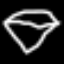
Label: diamond